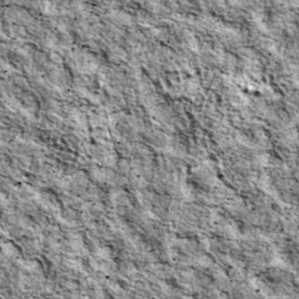
Label: non_frost